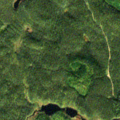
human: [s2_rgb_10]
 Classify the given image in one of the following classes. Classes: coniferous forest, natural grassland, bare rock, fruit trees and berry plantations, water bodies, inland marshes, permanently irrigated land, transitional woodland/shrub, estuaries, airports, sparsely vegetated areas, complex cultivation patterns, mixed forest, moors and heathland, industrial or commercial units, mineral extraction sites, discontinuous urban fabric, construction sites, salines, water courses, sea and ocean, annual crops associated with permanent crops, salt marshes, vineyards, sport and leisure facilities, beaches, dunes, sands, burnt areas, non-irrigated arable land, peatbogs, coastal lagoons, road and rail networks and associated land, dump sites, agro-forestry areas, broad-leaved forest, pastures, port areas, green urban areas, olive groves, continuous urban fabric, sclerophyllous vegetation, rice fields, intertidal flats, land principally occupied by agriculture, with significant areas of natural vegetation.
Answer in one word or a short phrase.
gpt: coniferous forest